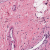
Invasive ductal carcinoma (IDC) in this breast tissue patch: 0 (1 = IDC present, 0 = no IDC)